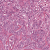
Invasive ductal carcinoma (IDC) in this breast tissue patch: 1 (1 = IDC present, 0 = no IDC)